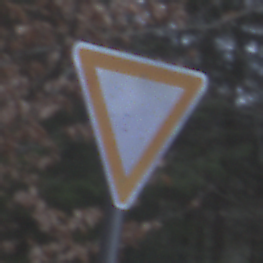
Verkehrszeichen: VorfahrtGewaehren
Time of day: MorningAfternoon
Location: Outdoor (Nature)
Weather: Overcast
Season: Winter
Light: Natural